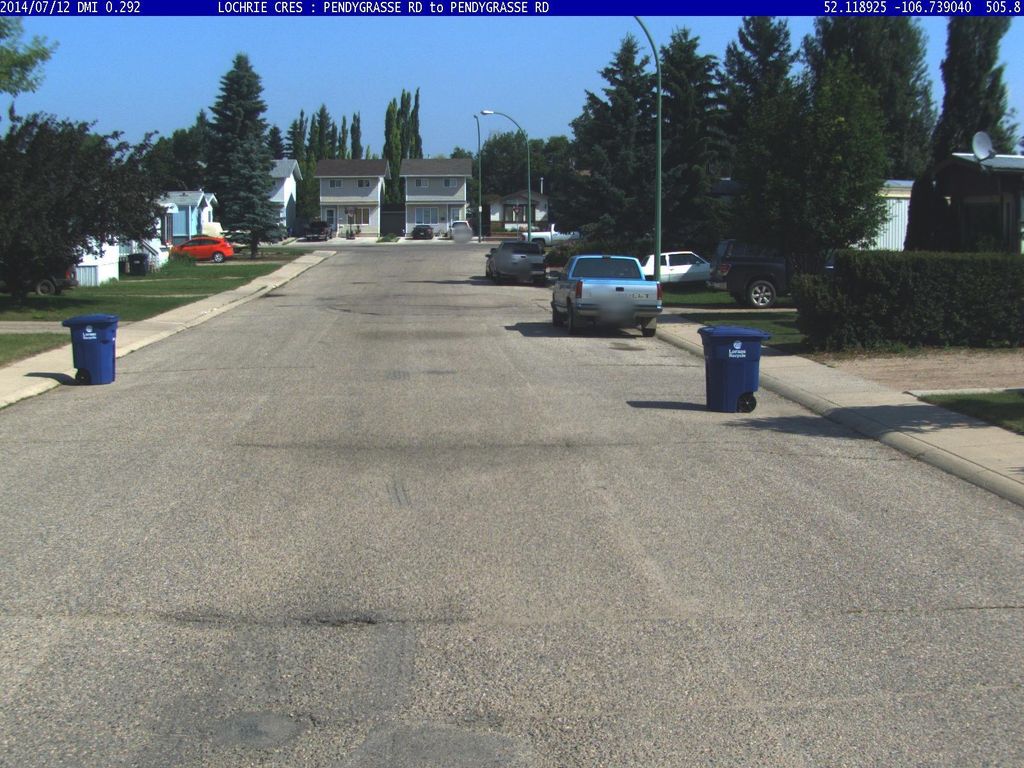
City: saskatoon